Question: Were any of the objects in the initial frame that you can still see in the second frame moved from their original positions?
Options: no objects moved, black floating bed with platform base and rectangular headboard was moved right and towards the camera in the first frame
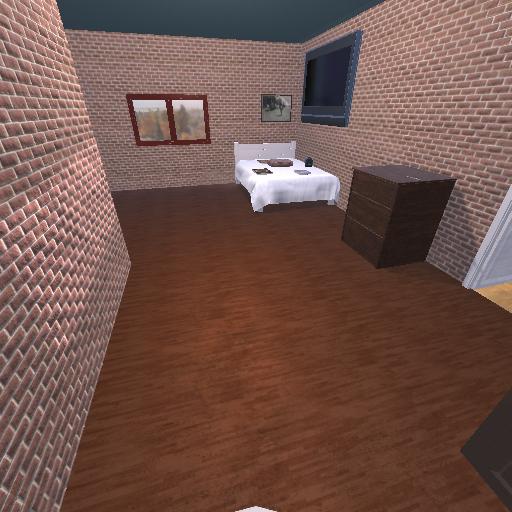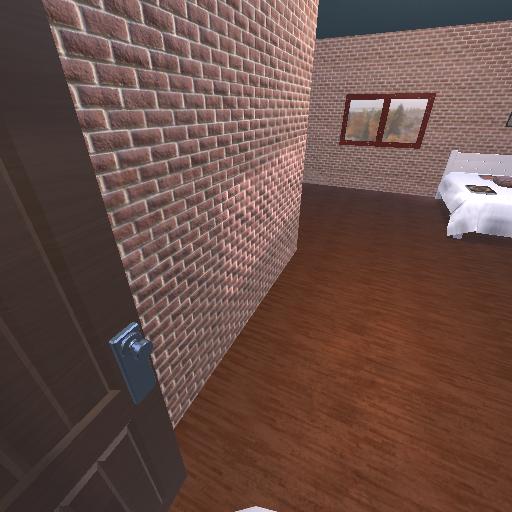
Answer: no objects moved